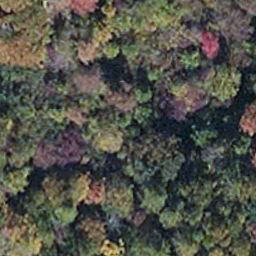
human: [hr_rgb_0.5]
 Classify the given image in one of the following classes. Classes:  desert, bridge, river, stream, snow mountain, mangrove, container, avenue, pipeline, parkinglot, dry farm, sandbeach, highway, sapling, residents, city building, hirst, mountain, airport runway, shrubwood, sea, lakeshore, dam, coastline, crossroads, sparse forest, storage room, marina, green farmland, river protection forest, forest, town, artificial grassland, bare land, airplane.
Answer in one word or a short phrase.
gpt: mangrove